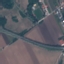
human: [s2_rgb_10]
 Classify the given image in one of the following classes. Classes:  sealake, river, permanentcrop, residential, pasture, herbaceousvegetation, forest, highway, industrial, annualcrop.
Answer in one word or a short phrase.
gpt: Highway